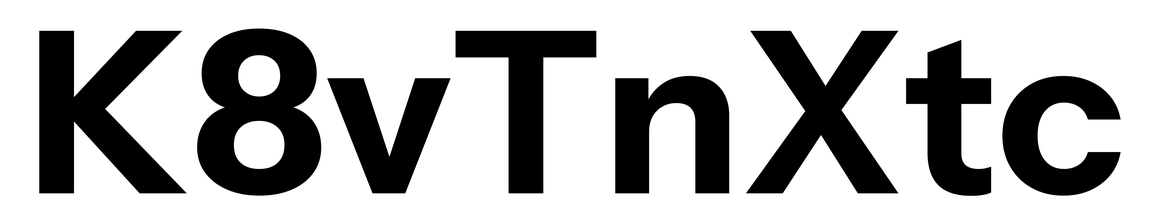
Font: InstrumentSans_Bold